Question: Here's an image of a website on Chrome (top), and Firefox (bottom). The icons are showing in Firefox, but not in Chrome.

The funny thing is that if I refresh it a few times, the icons sometimes appear.
Here's some of the CSS (I have a reset CSS too) and HTML, in case there is an issue with it:
'''
/* CSS */
@font-face { font-family: 'Oswald'; font-style: normal; font-weight: 400; src: local('Oswald Regular'), local('Oswald-Regular'), url(http://themes.googleusercontent.com/static/fonts/oswald/v7/-g5pDUSRgvxvOl5u-a_WHw.woff) format('woff');} @font-face {
font-family: 'Open Sans'; font-style: normal; font-weight: 400; src: local('Open Sans'), local('OpenSans'), url(http://themes.googleusercontent.com/static/fonts/opensans/v6/cJZKeOuBrn4kERxqtaUH3T8E0i7KZn-EPnyo3HZu7kw.woff) format('woff');}
.opensans { font-family: 'Open Sans', sans-serif; }
.oswald { font-family: 'Oswald', sans-serif; }
html { background:#ccc; }
body { color:#444;font-family:'Open Sans'; }
h1,h2,h3,h4,h5 { font-family:'Oswald'; }
body > div {position:relative;background:#f8f8f8;}
span[class^="icon-"] { font-size: 19px;float: left; }
#top { background:#f3f4f5;border-bottom:solid #333 5px;width:100%; }
#header { background: #414141 url(images/txture.png);color:#999; }
#header span[class^="icon-"] { margin-right:5px; }
#header li { }
#header a, #header .text { float:left;padding: 5px 13px;color:#999;transition:all .5s; -moz-transition:all .5s; -webkit-transition:all .5s; }
#header a:hover { color:#ccc;background:rgba(100,100,100,0.2); }
#header [class^="icon-"]::before { }
#header li:last-child a { float:right; }
'''
HTML:
'''
<div id="top">
<ul id="header" class="clearfix">
<li style="float:left;border-right: solid 1px #000;">
<a href="#" style="border-right:solid 1px #333;">
<span aria-hidden="true" class="icon-home"></span>
<span>Home</span>
</a>
</li>
<li>
<span class="text">Tools:
</span>
<a href="#" style="padding:5px">
<span aria-hidden="true" class="icon-equalizer"></span>
</a>
<a href="#" style="padding:5px">
<span aria-hidden="true" class="icon-bars"></span>
</a>
<a href="#">
<span aria-hidden="true" class="icon-printer"></span>
</a>
</li>
<li>
<a href="#">
<span aria-hidden="true" class="icon-user"></span>
<span>name@email.com</span>
</a>
</li>
<li>
<a href="#">
<span aria-hidden="true" class="icon-key-stroke"></span>
<span>Log Out</span>
</a>
</li>
</ul>
</div>
'''
## Update
Just looked at the console and saw that when the icons don't show it has this warning:
'''
Resource interpreted as Font but transferred with MIME type font/svg
'''
## Another Update
This problem is happening whether I use the class names or the data-icon content value method.
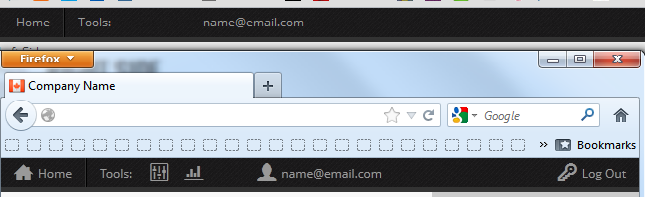
Answer: I haven't been able to reproduce this problem myself. Do you have this problem with the generated sample files too?
Apparently this only happens in Windows. Try resetting your encoding to PUA, it might solve the problem. Please let me know of your results.